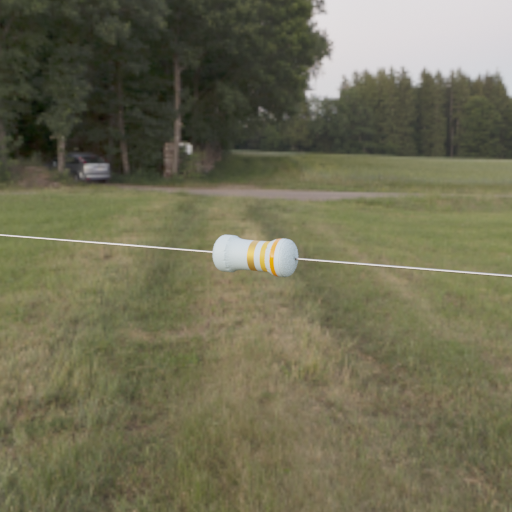
Resistor colour bands (in order): gold, gold, orange